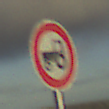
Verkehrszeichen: VerbotKraftfahrzeugeZuegeNichtSchneller25
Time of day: SunriseSunset
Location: Outdoor (Nature)
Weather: PartlyCloudy
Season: NotSpecified
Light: Natural